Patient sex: M
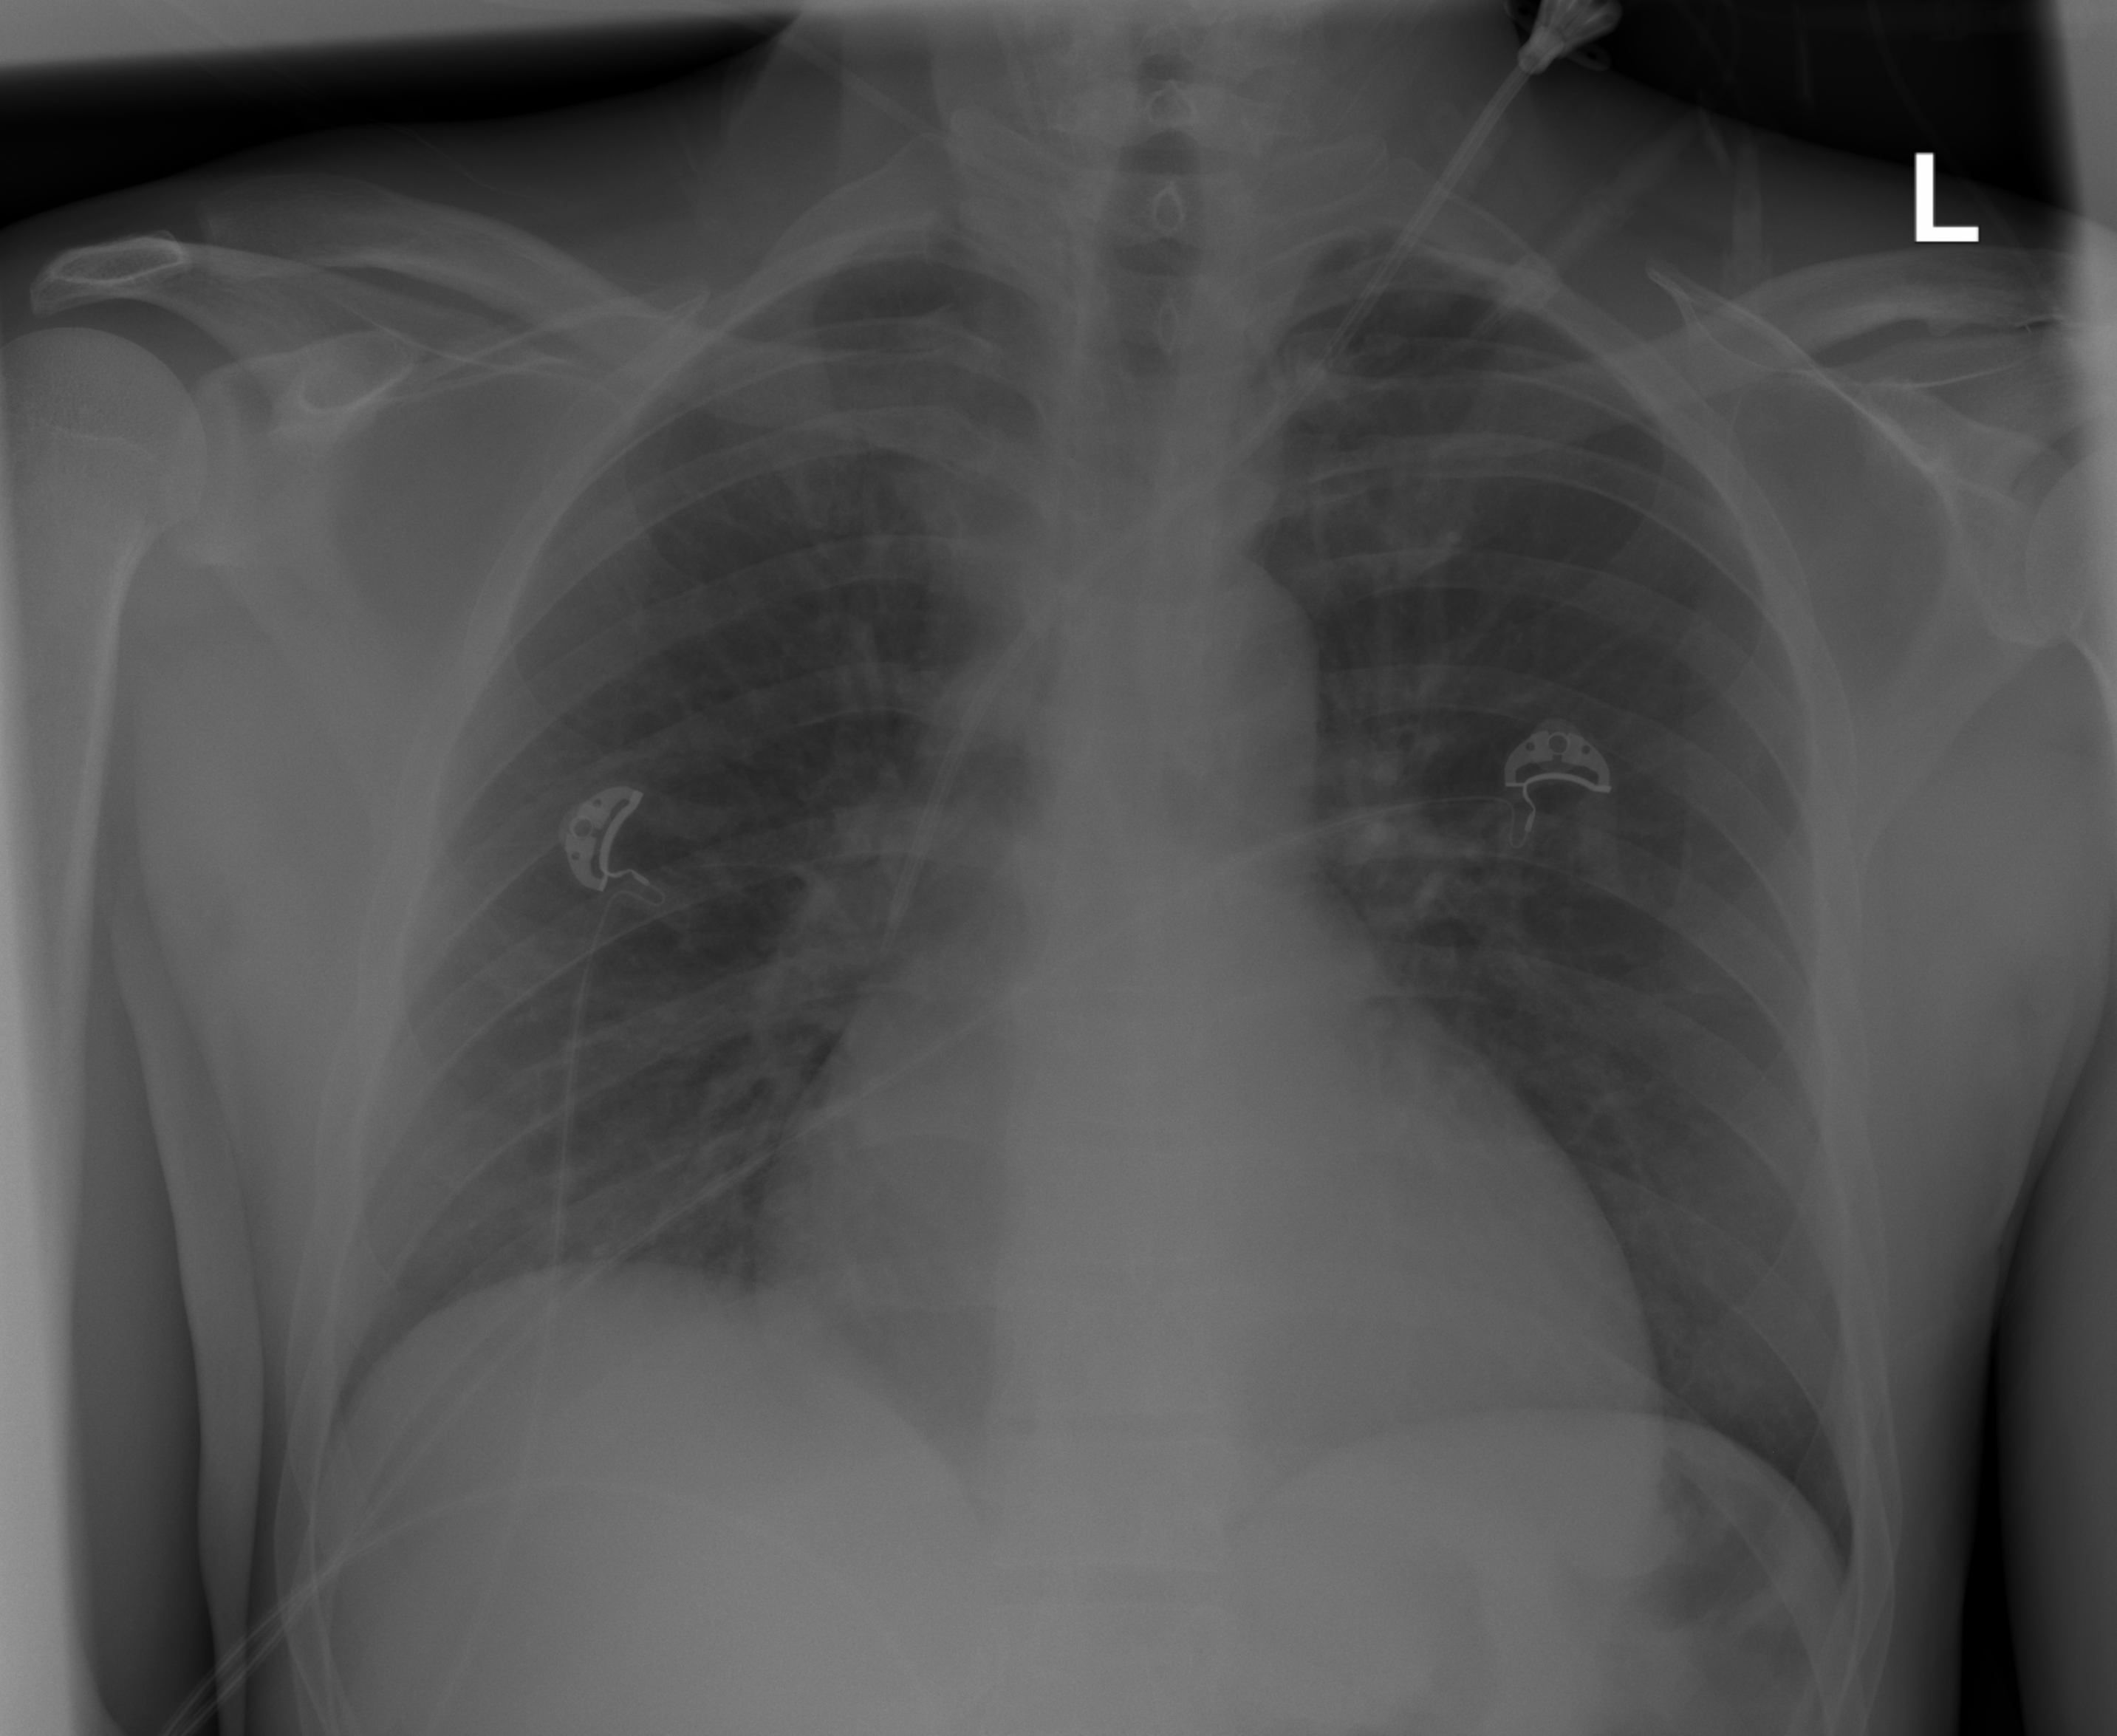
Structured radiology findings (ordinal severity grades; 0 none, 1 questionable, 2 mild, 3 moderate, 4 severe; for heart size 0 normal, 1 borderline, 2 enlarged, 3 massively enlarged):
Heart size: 0
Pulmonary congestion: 0
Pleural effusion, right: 0
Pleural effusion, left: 0
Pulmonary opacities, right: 1
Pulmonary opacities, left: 1
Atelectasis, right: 0
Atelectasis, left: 2